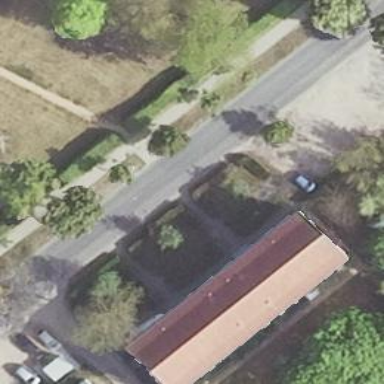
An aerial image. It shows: Gabled roof on building that houses apartments.